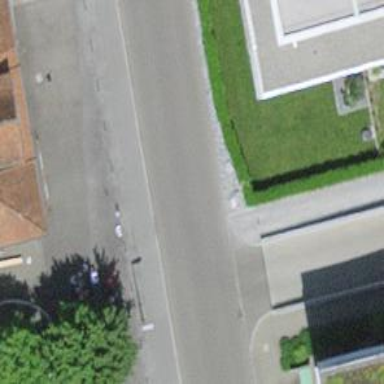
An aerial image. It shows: Bollard.